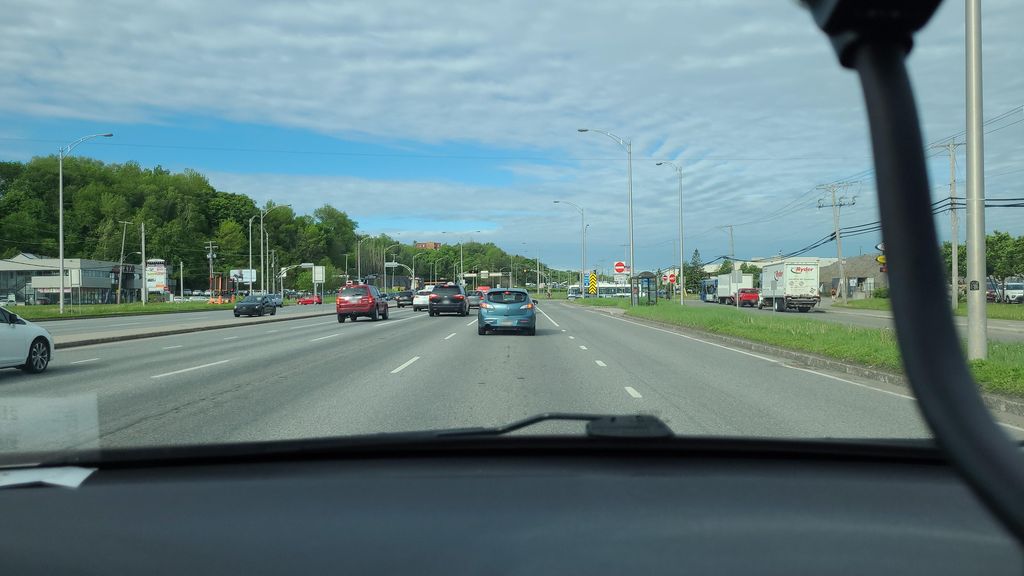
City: quebec_city